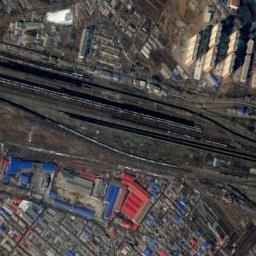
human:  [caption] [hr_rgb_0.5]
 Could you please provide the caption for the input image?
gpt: There are several buildings beside the railway .

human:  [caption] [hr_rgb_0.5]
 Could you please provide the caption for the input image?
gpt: These railways go through a industrial area and some trains are on the railways .

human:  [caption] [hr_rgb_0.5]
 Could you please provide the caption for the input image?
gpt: There are two trains passing by in the picture .

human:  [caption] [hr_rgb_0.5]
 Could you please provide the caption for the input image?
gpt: The railway is next to some houses .

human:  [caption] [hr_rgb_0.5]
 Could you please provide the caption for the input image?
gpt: There are many buildings beside the railway with some black trains .